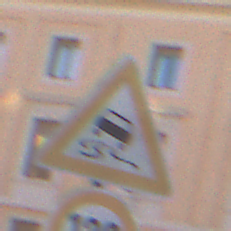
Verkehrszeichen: SchleuderOderRutschgefahr
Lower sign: Geschwindigkeit130
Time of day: SunriseSunset
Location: Outdoor (Urban)
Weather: Clear
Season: NotSpecified
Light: Natural